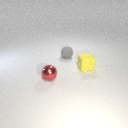
small yellow rubber cube behind small red metal sphere